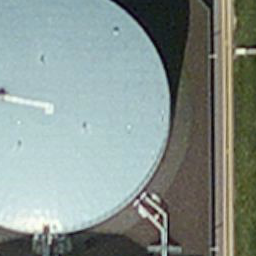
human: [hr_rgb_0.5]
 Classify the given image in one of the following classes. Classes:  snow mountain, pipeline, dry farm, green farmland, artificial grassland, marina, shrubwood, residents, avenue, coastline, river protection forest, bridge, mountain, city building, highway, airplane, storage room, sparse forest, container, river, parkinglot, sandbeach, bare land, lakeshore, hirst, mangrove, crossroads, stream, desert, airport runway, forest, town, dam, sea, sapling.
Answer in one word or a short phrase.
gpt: storage room